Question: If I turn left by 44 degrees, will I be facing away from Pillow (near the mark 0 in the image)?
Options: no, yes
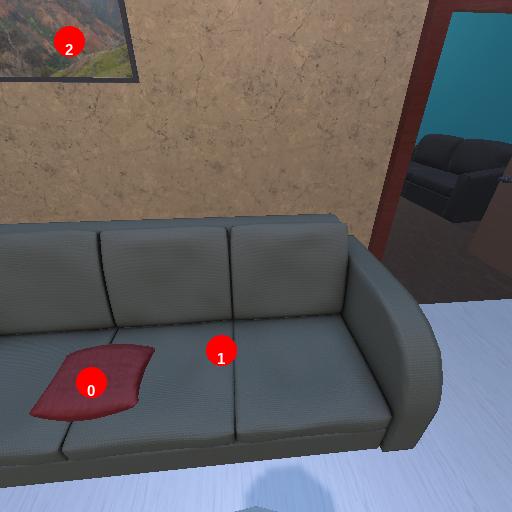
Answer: no